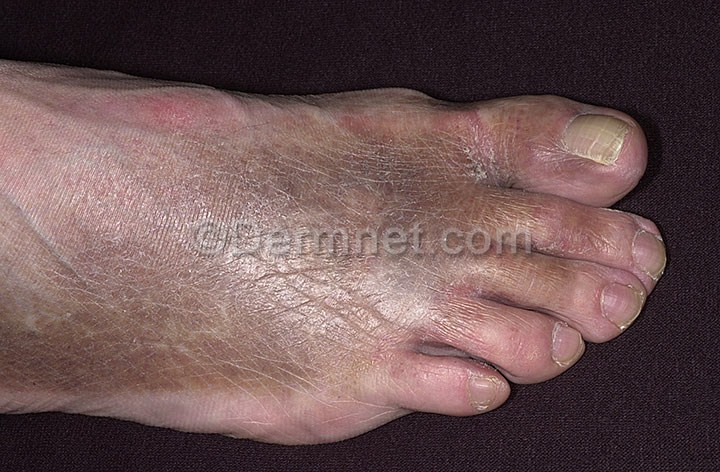
Disease: Eczema Photos